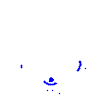
Particle: pion